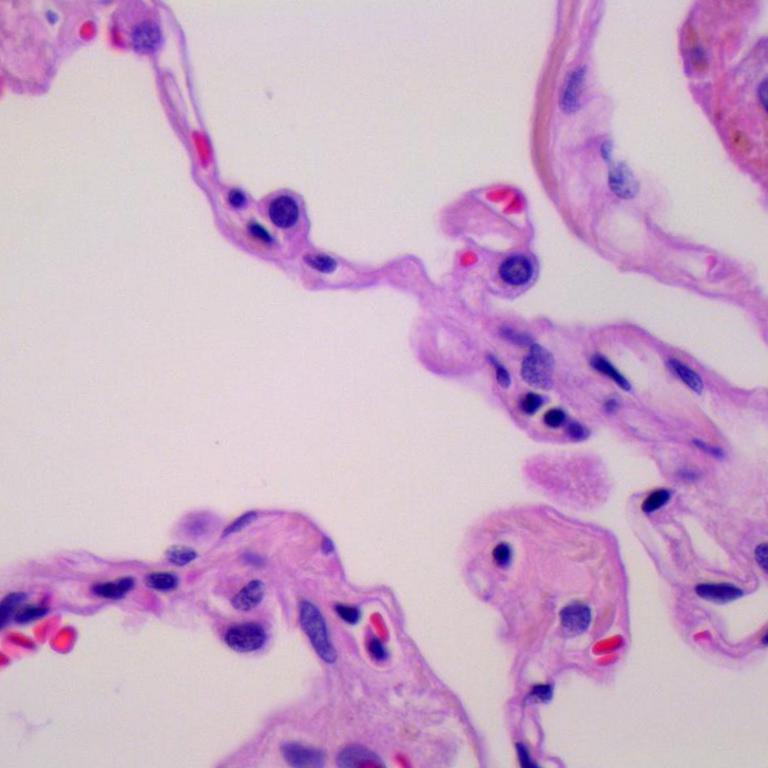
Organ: lung
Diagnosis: benign